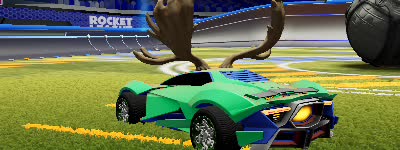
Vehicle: werewolf